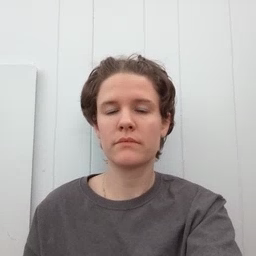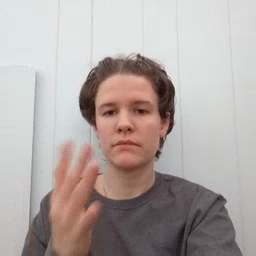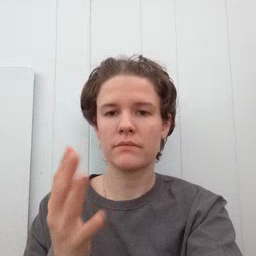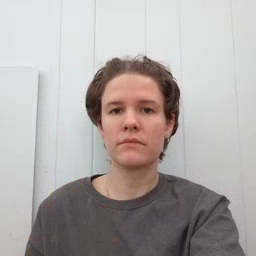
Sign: finger